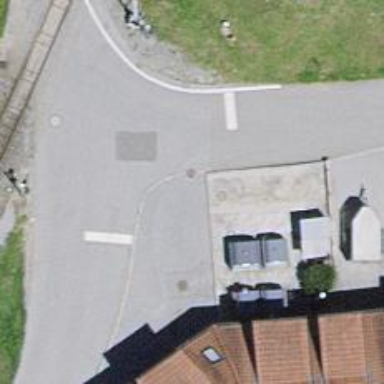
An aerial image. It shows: Recycling container for recycling.